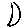
Label: moon